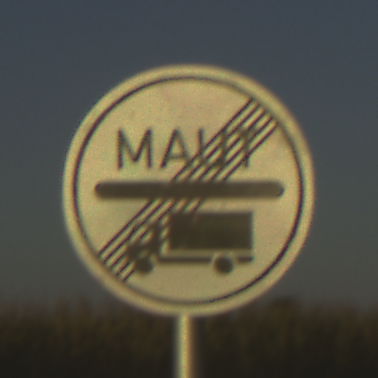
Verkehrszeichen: EndeMautpflicht
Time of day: SunriseSunset
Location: Outdoor (RoadRail)
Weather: Clear
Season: NotSpecified
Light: Natural